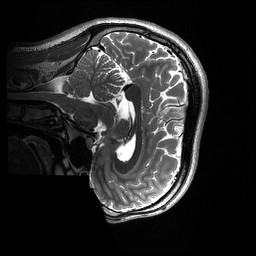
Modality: T2w
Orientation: sagittal
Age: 26
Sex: male